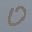
Label: 0